The image is an STFT spectrogram (time versus frequency) of a rotating-machine vibration signal. Diagnose the rotating machine from this image, choosing from: normal, misalignment, unbalance, looseness.
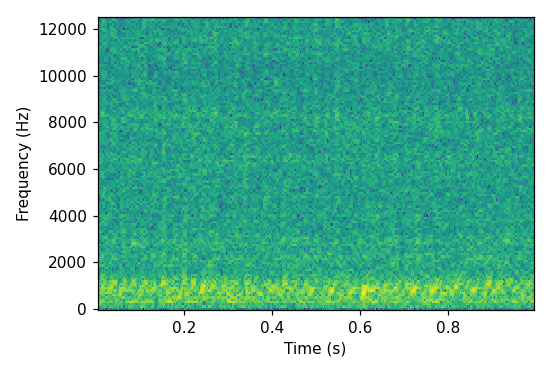
Answer: normal